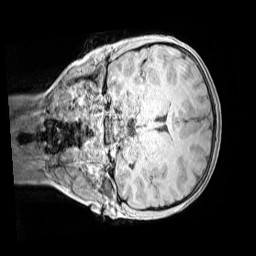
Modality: MP2RAGE
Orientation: coronal
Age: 9
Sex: male
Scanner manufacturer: siemens
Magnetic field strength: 3 T
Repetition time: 4 s
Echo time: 0.00299 s